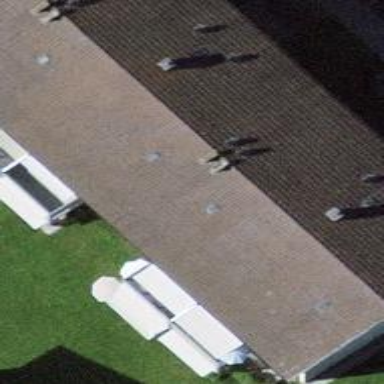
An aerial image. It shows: Gabled roof on residential building.